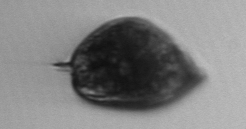
Label: Prorocentrum_micans